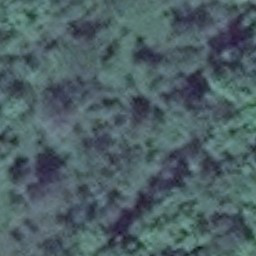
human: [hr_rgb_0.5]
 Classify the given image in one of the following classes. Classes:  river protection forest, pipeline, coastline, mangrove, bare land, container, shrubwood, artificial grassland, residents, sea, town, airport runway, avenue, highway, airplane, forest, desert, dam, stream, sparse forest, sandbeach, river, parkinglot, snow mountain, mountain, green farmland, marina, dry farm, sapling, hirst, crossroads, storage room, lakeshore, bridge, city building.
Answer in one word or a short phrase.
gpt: forest